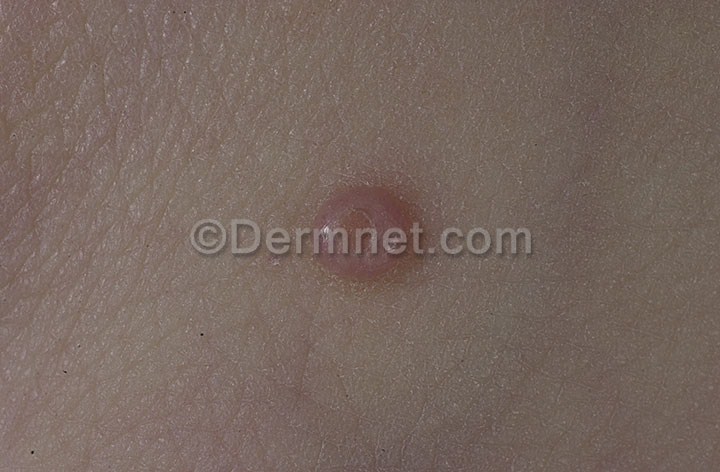
Disease: Herpes HPV and other STDs Photos